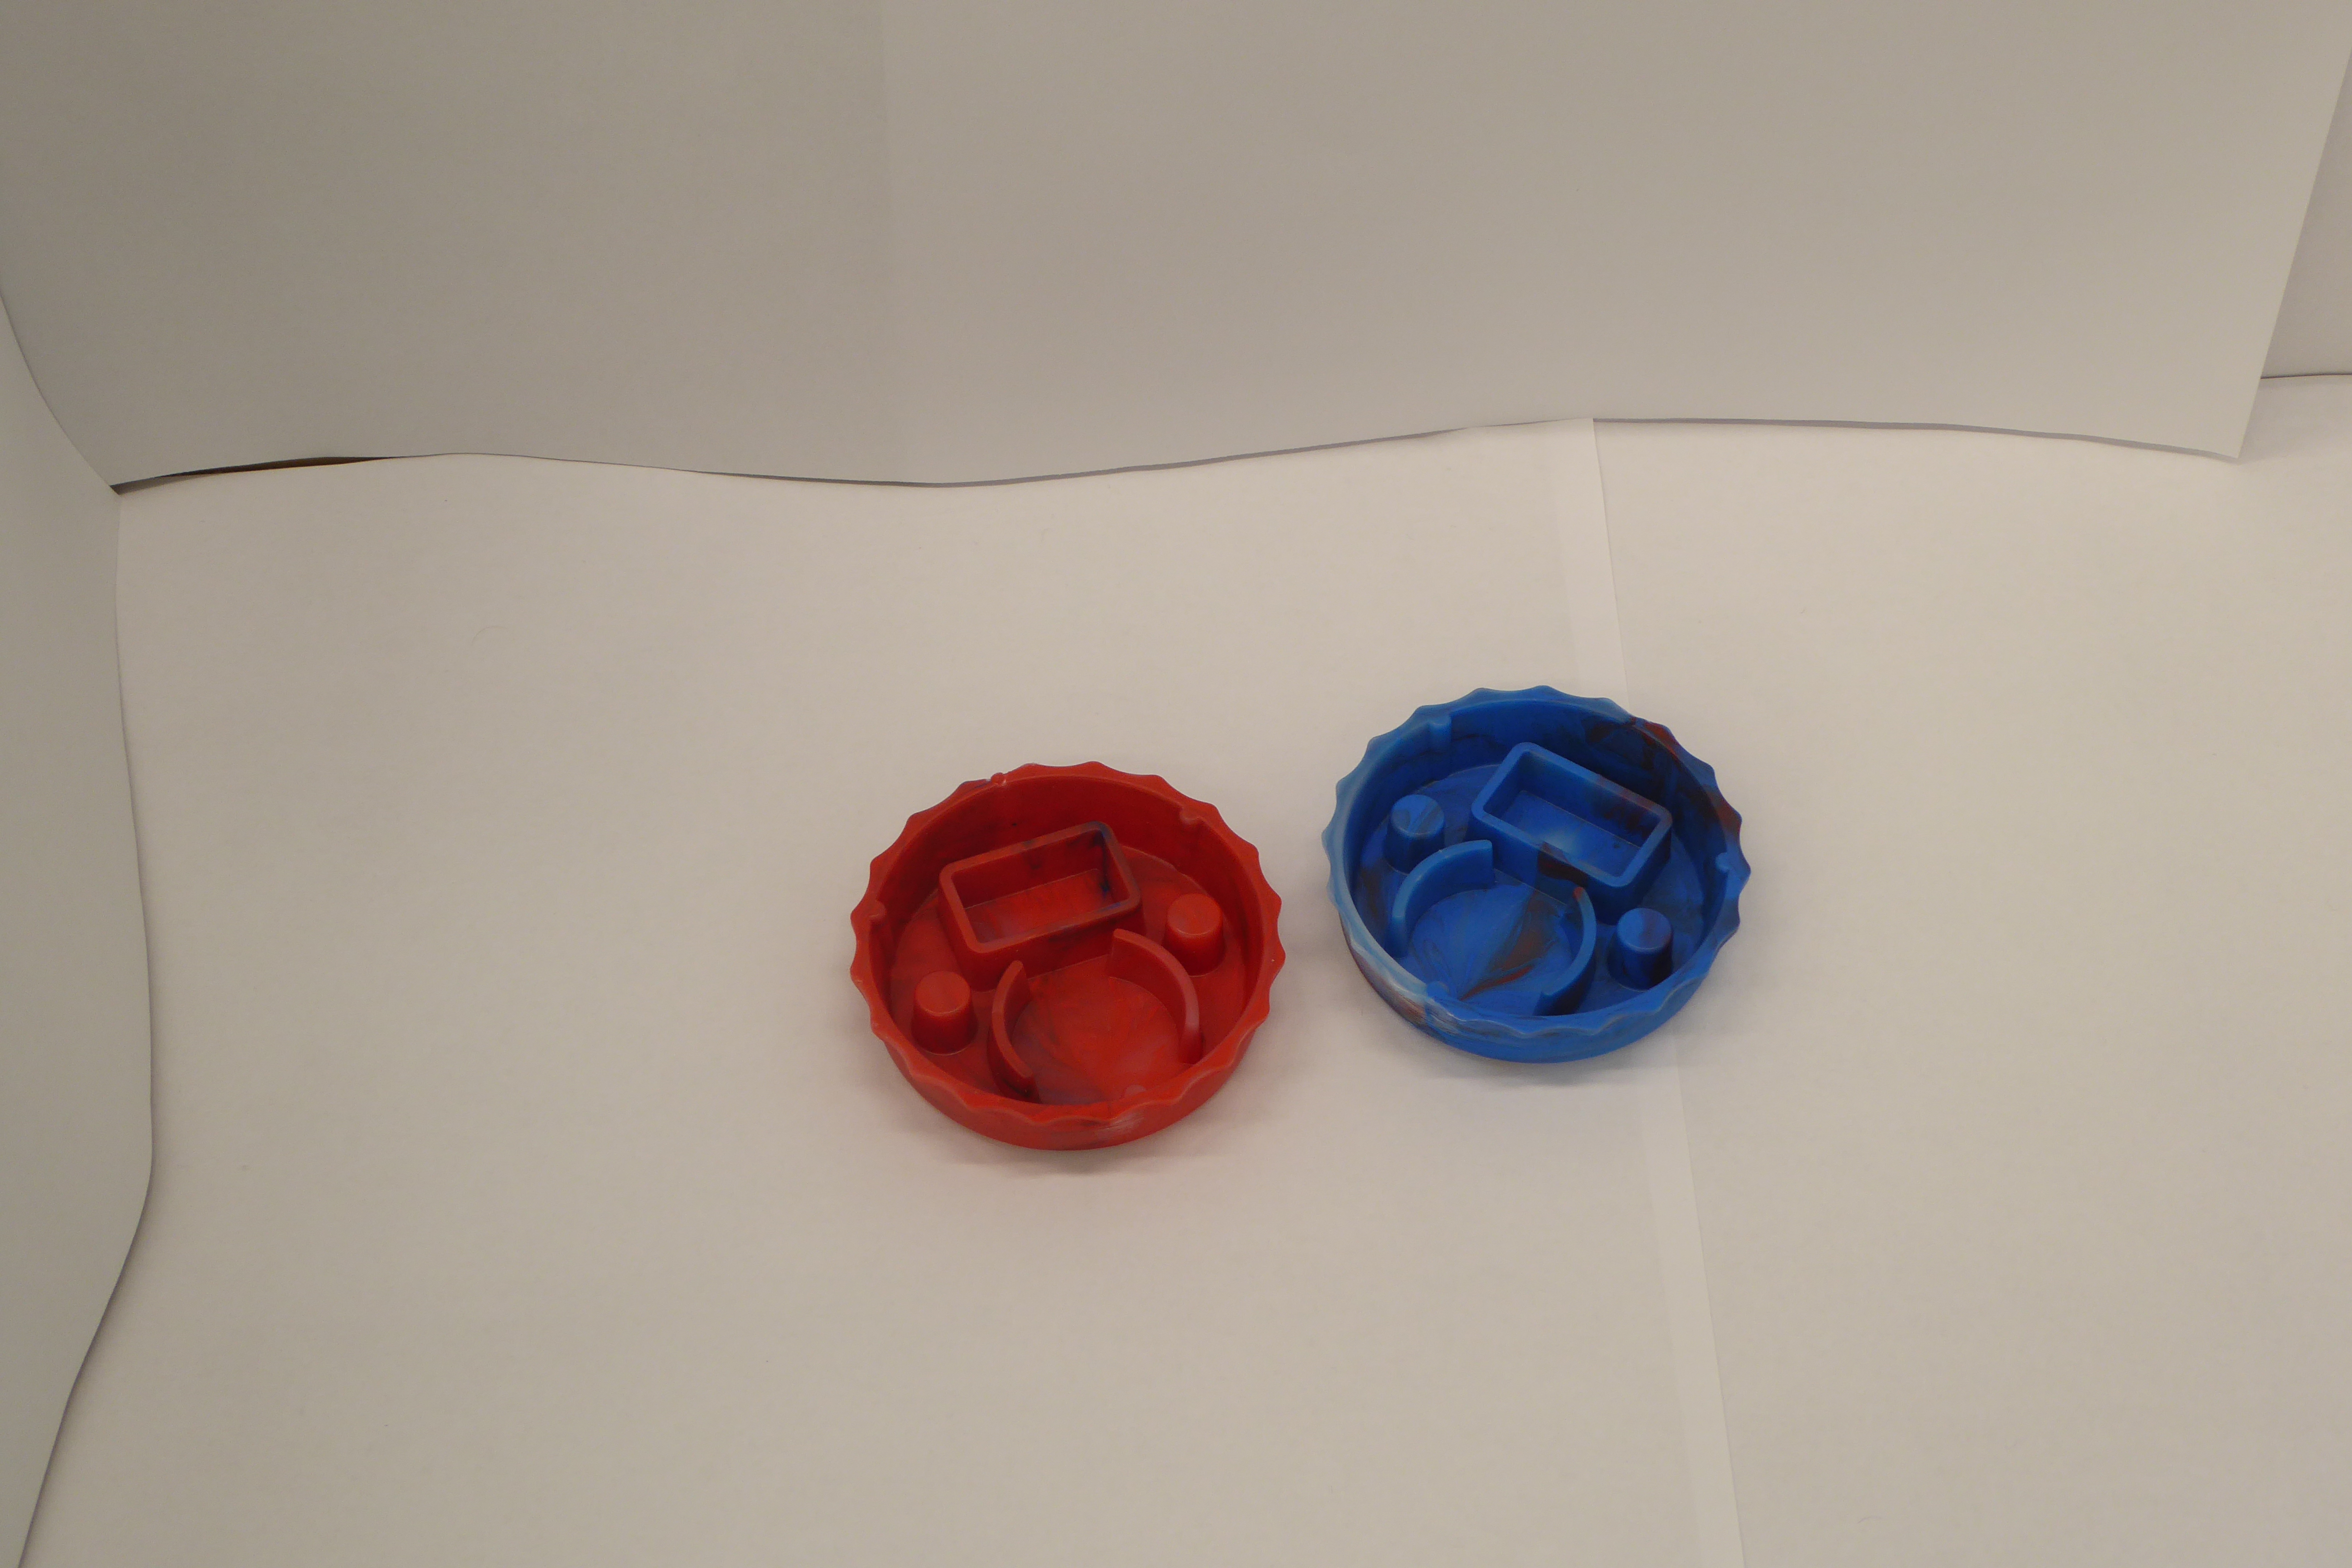
Label: Bottle Opener - Cover